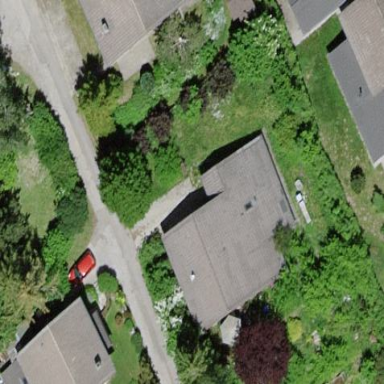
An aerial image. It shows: Simple and straightforward house.